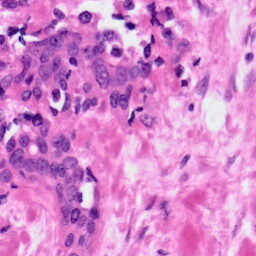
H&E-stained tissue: Ovarian